二年级 · 度量几何学
图中的铅笔长 7 厘米。( $)$

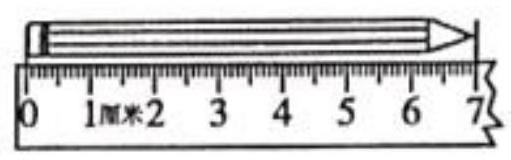
答案: \sqrt{ }$